【题型】解答题　【知识点】解析几何　【难度】medium
已知两点 $A(-1,0)$、$B(1,0)$，点 $P(x,y)$ 是直角坐标平面上的动点，若将点 $P$ 的横坐标保持不变、纵坐标扩大到 $\sqrt{2}$ 倍后得到点 $Q(x,\sqrt{2}y)$，且满足 $\overrightarrow{AQ}\cdot\overrightarrow{BQ}=1$．

(1) 求动点 \(P\) 所在曲线 \(C\) 的轨迹方程；

(2) 过点 \(B\) 作斜率为 \(-\frac{\sqrt{2}}{2}\) 的直线 \(l\)，交 (1) 中的曲线 \(C\) 于 \(M\)、\(N\) 两点，且满足：\(\overrightarrow{OM}+\overrightarrow{ON}+\overrightarrow{OH}=\vec{0}\)（\(O\) 为坐标原点），试判断点 \(H\) 是否在曲线 \(C\) 上，并说明理由．
【解答】
\textbf{【答案】}
(1) \(\frac{x^2}{2}+y^2=1\)

(2) 点 \(H\) 在曲线 \(C\) 上，理由见解析．

\vspace{0.3cm}

\textbf{【知识点】} 点与曲线的位置关系、轨迹问题——椭圆、根据韦达定理求参数

\vspace{0.3cm}

\textbf{【分析】}
(1) 求出向量 \(\overrightarrow{AQ}\)、\(\overrightarrow{BQ}\) 的坐标，结合条件 \(\overrightarrow{AQ}\cdot\overrightarrow{BQ}=1\) 可得出动点 \(P\) 的轨迹方程；

(2) 得出直线 \(l\) 的方程为 \(y=-\frac{\sqrt{2}}{2}(x-1)\)，设点 \(M(x_1,y_1)\)、\(N(x_2,y_2)\)，将直线 \(l\) 的方程与椭圆方程联立，列出韦达定理，利用向量的坐标运算得出 \(H\) 的坐标，再判断点 \(H\) 是否在曲线 \(C\) 上．

\vspace{0.3cm}

\textbf{【详解】}
(1) 因为 \(Q(x,\sqrt{2}y)\)，\(A(-1,0)\)、\(B(1,0)\)，

所以 \(\overrightarrow{AQ}=(x+1,\sqrt{2}y)\)，\(\overrightarrow{BQ}=(x-1,\sqrt{2}y)\)，

因为 \(\overrightarrow{AQ}\cdot\overrightarrow{BQ}=1\)，所以 \((x-1)(x+1)+(\sqrt{2}y)^2=1\)，

化简得 \(x^2+2y^2=2\)，即 \(\frac{x^2}{2}+y^2=1\)，

因此，曲线 \(C\) 的方程为 \(\frac{x^2}{2}+y^2=1\)；

---

(2) 由题意知直线 \(l\) 的方程为 \(y=-\frac{\sqrt{2}}{2}(x-1)\)，

将直线 \(l\) 的方程与椭圆 \(C\) 的方程联立
\[
\begin{cases}
\frac{x^2}{2}+y^2=1 \\
y=-\frac{\sqrt{2}}{2}(x-1)
\end{cases}
\]
得 \(2x^2-2x-1=0\)．

方程 \(2x^2-2x-1=0\) 的判别式 \(\Delta=4+8=12>0\)，

设点 \(M(x_1,y_1)\)、\(N(x_2,y_2)\)，由韦达定理得 \(x_1+x_2=1\)，

\[
\therefore y_1+y_2=-\frac{\sqrt{2}}{2}(x_1-1)-\frac{\sqrt{2}}{2}(x_2-1)=-\frac{\sqrt{2}}{2}(x_1+x_2-2)=\frac{\sqrt{2}}{2},
\]

\[
\because \overrightarrow{OM}+\overrightarrow{ON}+\overrightarrow{OH}=\vec{0},\ \therefore \overrightarrow{OH}=-(\overrightarrow{OM}+\overrightarrow{ON})=-(x_1+x_2,y_1+y_2)=\left(-1,-\frac{\sqrt{2}}{2}\right),
\]

所以，点 \(H\) 的坐标为 \(\left(-1,-\frac{\sqrt{2}}{2}\right)\)，而 \(\frac{(-1)^2}{2}+\left(-\frac{\sqrt{2}}{2}\right)^2=1\)，

所以点 \(\left(-1,-\frac{\sqrt{2}}{2}\right)\) 的坐标满足曲线 \(C\) 的方程，

所以点 \(\left(-1,-\frac{\sqrt{2}}{2}\right)\) 在曲线 \(C\) 上．

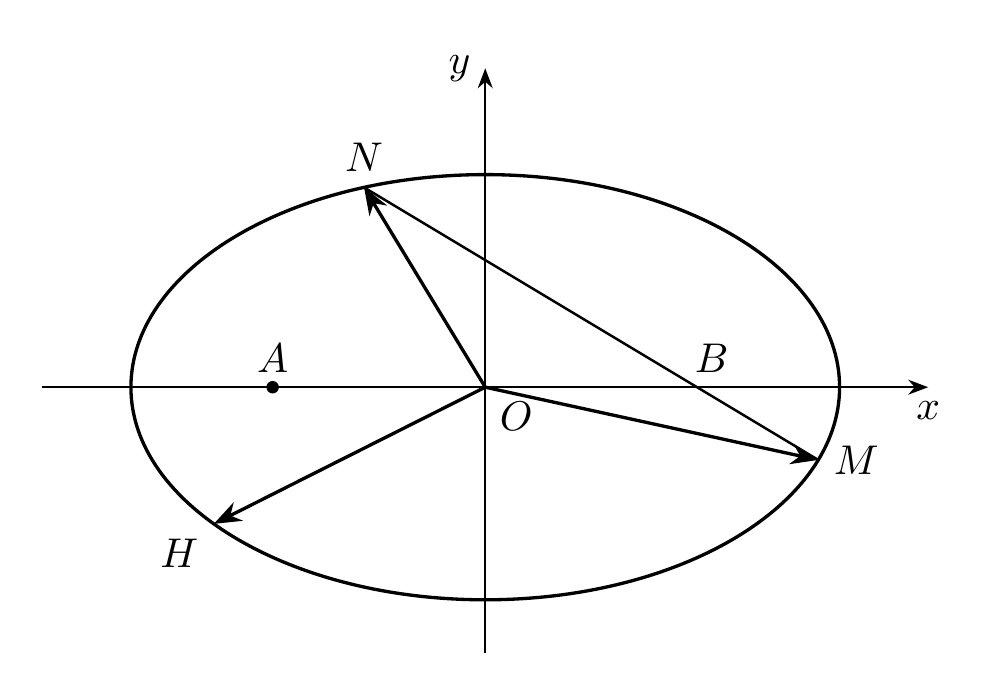